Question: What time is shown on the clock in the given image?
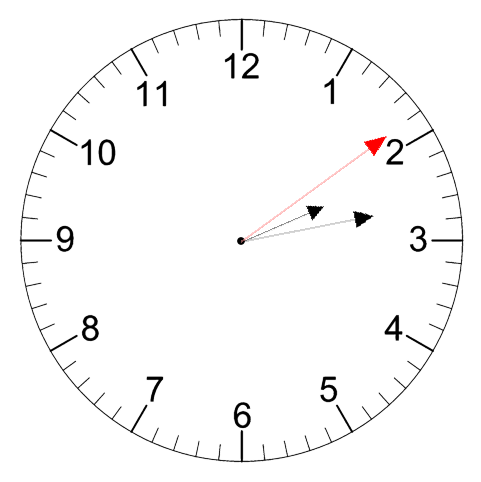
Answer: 02:13:09